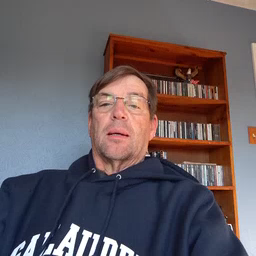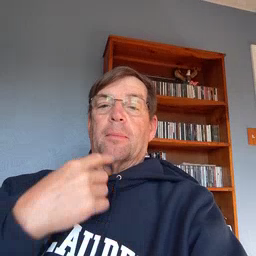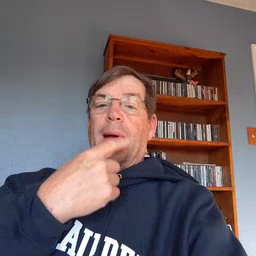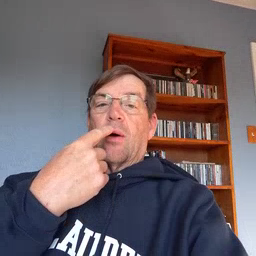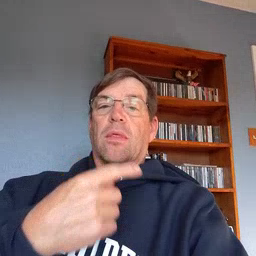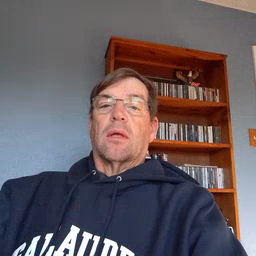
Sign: mouth